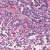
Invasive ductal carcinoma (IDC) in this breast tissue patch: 1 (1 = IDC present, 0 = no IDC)